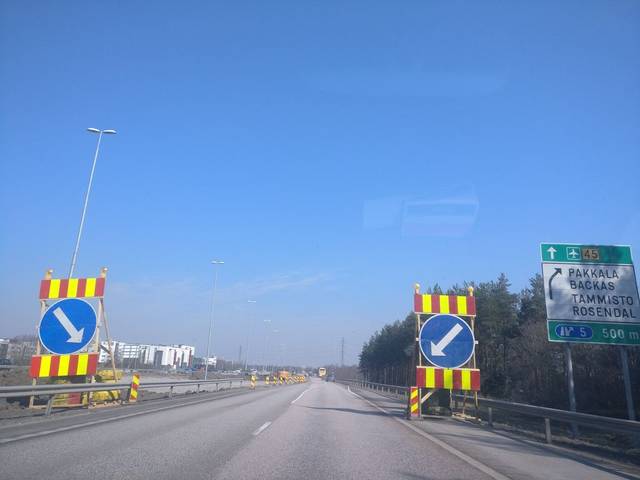
Region: Finland
Coordinates: 60.263, 24.967